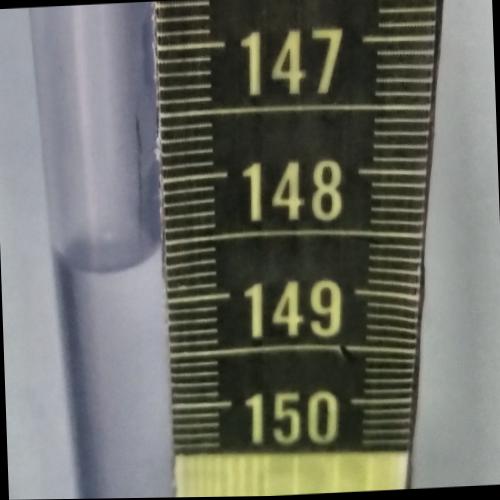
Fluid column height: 148.6 cm